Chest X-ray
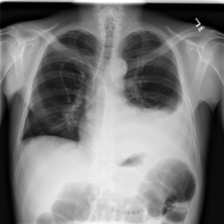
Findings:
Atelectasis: negative
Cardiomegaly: negative
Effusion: positive
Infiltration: negative
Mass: negative
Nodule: negative
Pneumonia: negative
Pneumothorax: negative
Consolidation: negative
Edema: negative
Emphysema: negative
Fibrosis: negative
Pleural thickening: negative
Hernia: negative